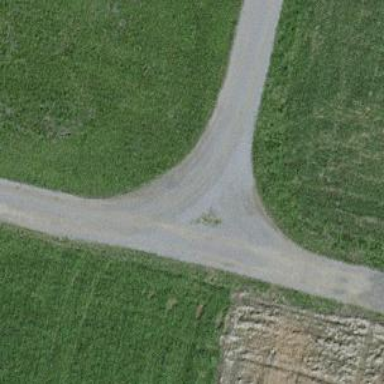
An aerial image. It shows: Track with fine gravel surface of grade2.